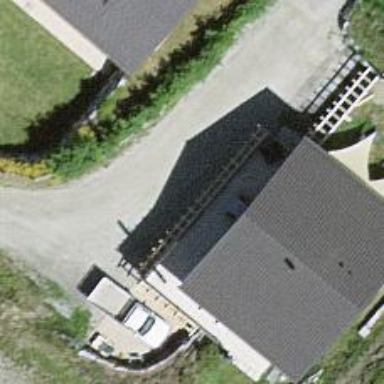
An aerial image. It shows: Simple and straightforward house.